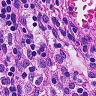
Metastatic tissue present: no